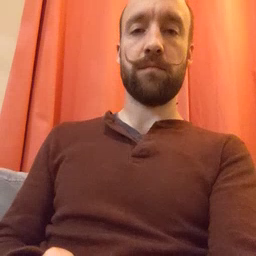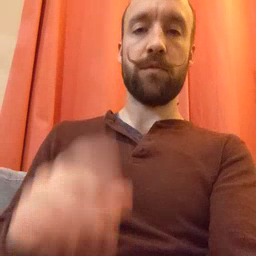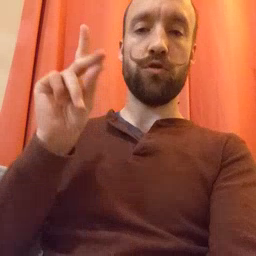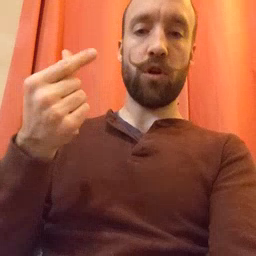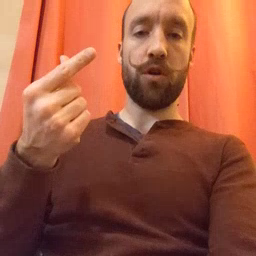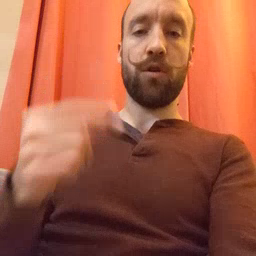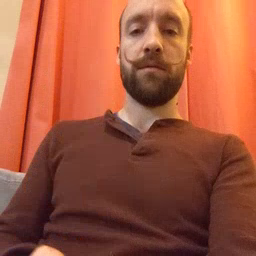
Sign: dog